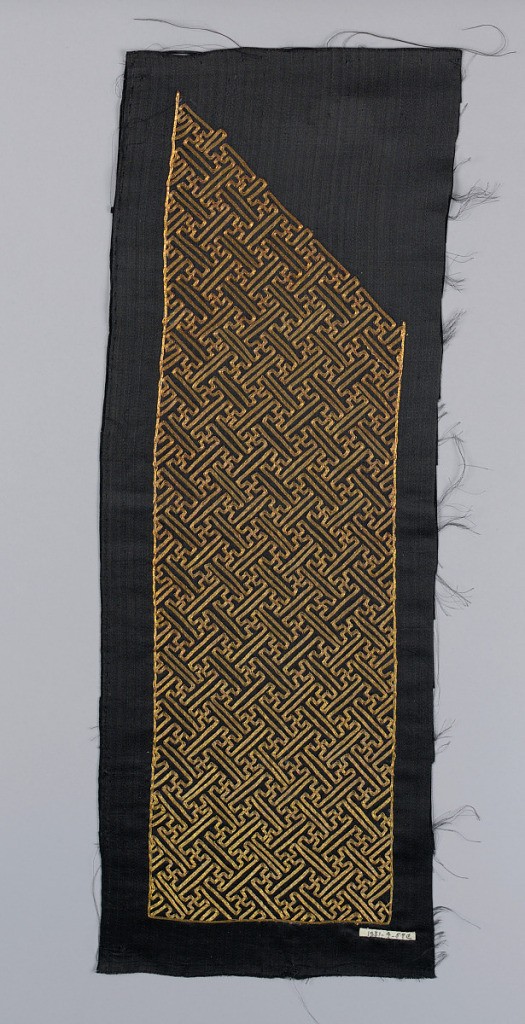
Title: Panel
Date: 19th century
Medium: silk, metallic thread Technique: embroidered on satin weave
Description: One  small panel of black satin embroidered all-over in pointed bands of fret design with gold metal thread couched on with red silk thread.